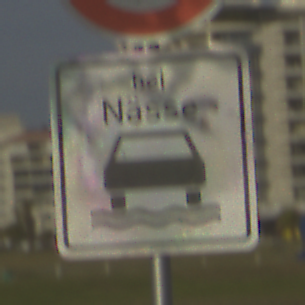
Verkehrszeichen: BeiNaesse
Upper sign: Geschwindigkeit120
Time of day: MorningAfternoon
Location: Outdoor (Suburban)
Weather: PartlyCloudy
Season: NotSpecified
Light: Natural